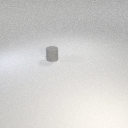
small gray rubber cylinder